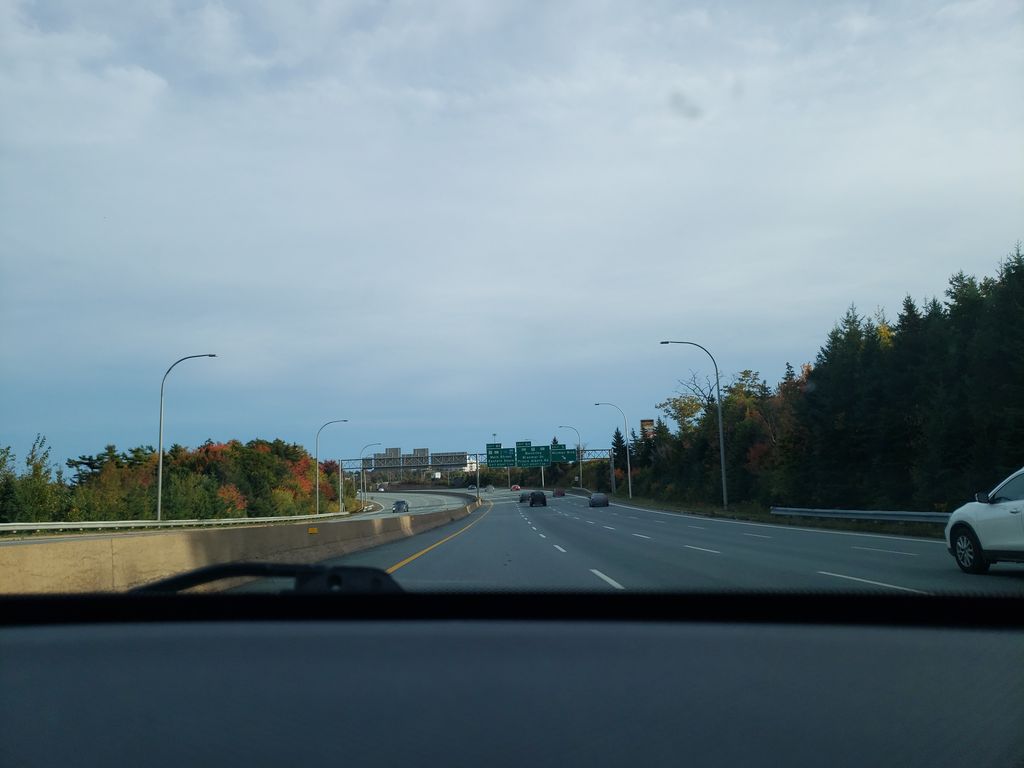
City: halifax